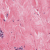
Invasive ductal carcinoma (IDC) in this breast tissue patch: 0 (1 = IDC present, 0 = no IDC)